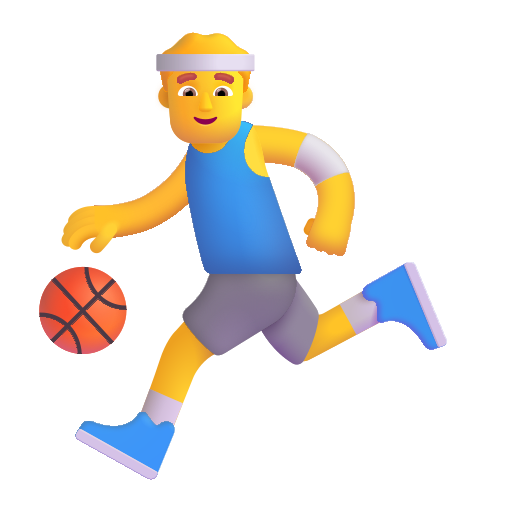
man bouncing ball color default